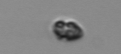
Label: Heterocapsa_rotundata